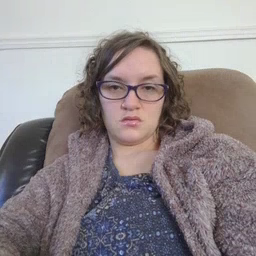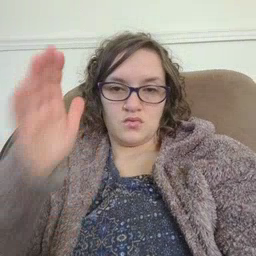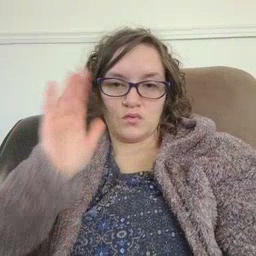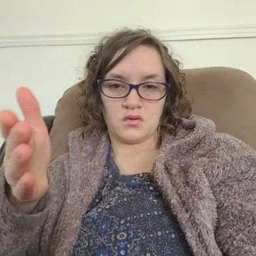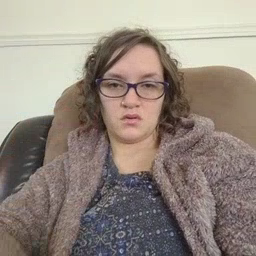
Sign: will